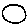
Label: circle